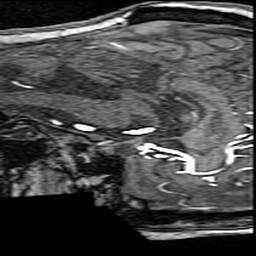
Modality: angio
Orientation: sagittal
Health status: ill
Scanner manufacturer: siemens
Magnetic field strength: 3 T
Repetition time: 0.023 s
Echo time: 0.00418 s